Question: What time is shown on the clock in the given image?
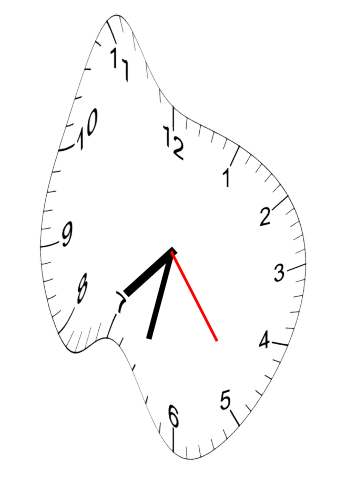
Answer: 07:32:24